Question: hello im new i Qt and i want to create a vertical menu like in the picture , can any body help me ?

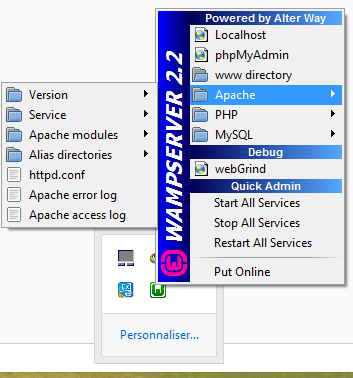
Answer: You will want to use 'QSystemTrayIcon' and 'QMenu'.
<URL>
<URL>
A good example to get you started on using system tray icons in Qt:
<URL>
Basically, you use the system tray icon class to create the icon and is a button that can be activated. The activated button will pop out a qmenu in your case that you would want to populate.
The easiest styling of the QMenu is through the 'QStyleSheets'.
<URL>
'''
QMenu {
background-color: #ABABAB; /* sets background of the menu */
border: 1px solid black;
}
QMenu::item {
/* sets background of menu item. set this to something non-transparent
if you want menu color and menu item color to be different */
background-color: transparent;
}
QMenu::item:selected { /* when user selects item using mouse or keyboard */
background-color: #654321;
}
'''
And here is an excellent example to get you started with 'QMenu' and context menu popups.
<URL>
Hope that helps.